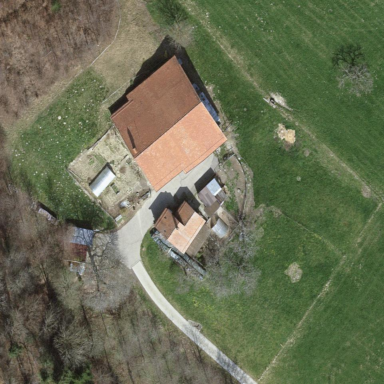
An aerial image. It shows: Farmyard area.